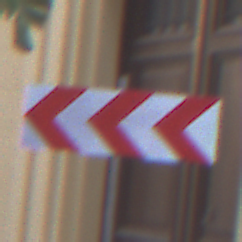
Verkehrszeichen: RichtungstafelnInKurvenGrossRechts
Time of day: MorningAfternoon
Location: Outdoor (Urban)
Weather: PartlyCloudy
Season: NotSpecified
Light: Natural